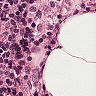
Metastatic tissue present: no